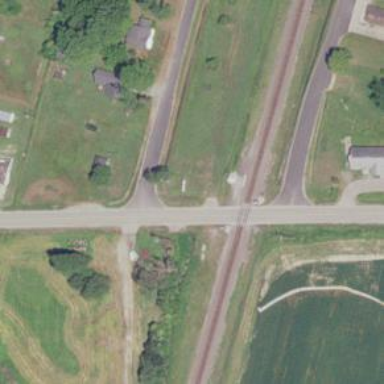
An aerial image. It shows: Level crossing along the railway.